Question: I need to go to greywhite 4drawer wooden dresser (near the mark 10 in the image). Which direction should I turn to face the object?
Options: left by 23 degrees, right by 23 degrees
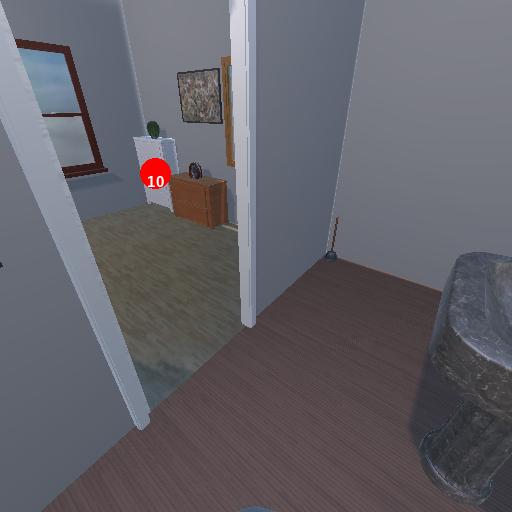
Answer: left by 23 degrees